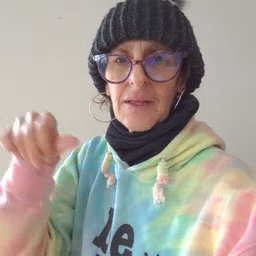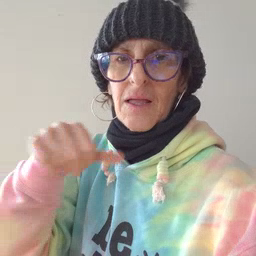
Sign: carrot